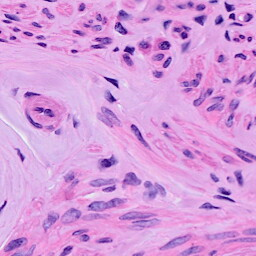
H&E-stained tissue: Ovarian